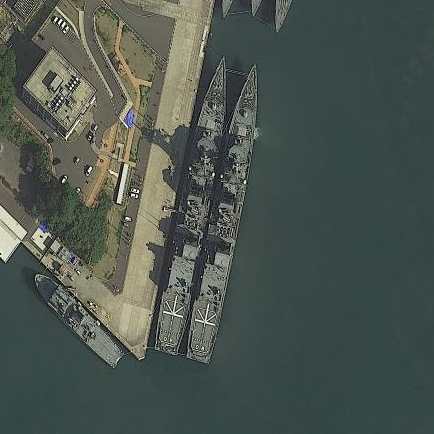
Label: cruiser